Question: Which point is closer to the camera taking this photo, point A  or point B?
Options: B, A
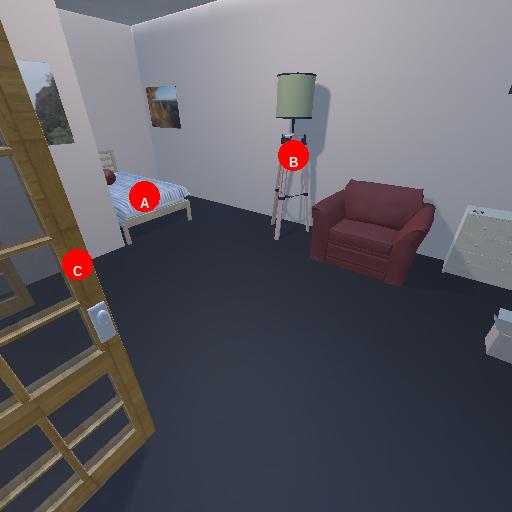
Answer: B